Question: In short my scenario is like so:

1. The user triggers an action in the web browser, which causes an Ajax call to a web service in the web server (server A).
2. The web server issues a call to a WCF service, hosted in IIS (server B)
3. The WCF service issues a call to another WCF service, hosted in IIS (server C)
All web sites are exposed over http, not https.
Now, server C needs to know who the user is in the other end. I got it working so far so that the WCF service call to server B is performed under impersonation, so server B has a 'WindowsIdentity' object representing the user. However, when I try to invoke the service call from server B to server C under impersonation, I get the following back:
'''
System.ComponentModel.Win32Exception: No credentials are available in the security package
Server stack trace:
at System.IdentityModel.SspiWrapper.AcquireCredentialsHandle(String package, CredentialUse intent, AuthIdentityEx& authdata)
at System.ServiceModel.Security.SecurityUtils.GetCredentialsHandle(String package, NetworkCredential credential, Boolean isServer, String[] additionalPackages)
at System.ServiceModel.Security.SpnegoTokenProvider.OnOpening()
at System.ServiceModel.Security.WrapperSecurityCommunicationObject.OnOpening()
at System.ServiceModel.Channels.CommunicationObject.Open(TimeSpan timeout)
at System.ServiceModel.Security.CommunicationObjectSecurityTokenProvider.Open(TimeSpan timeout)
at System.ServiceModel.Security.SecurityUtils.OpenTokenProviderIfRequired(SecurityTokenProvider tokenProvider, TimeSpan timeout)
at System.ServiceModel.Security.SymmetricSecurityProtocol.OnOpen(TimeSpan timeout)
at System.ServiceModel.Security.WrapperSecurityCommunicationObject.OnOpen(TimeSpan timeout)
at System.ServiceModel.Channels.CommunicationObject.Open(TimeSpan timeout)
at System.ServiceModel.Channels.SecurityChannelFactory'1.ClientSecurityChannel'1.OnOpen(TimeSpan timeout)
at System.ServiceModel.Channels.CommunicationObject.Open(TimeSpan timeout)
at System.ServiceModel.Channels.ServiceChannel.OnOpen(TimeSpan timeout)
at System.ServiceModel.Channels.CommunicationObject.Open(TimeSpan timeout)
at System.ServiceModel.Channels.ServiceChannel.CallOpenOnce.System.ServiceModel.Channels.ServiceChannel.ICallOnce.Call(ServiceChannel channel, TimeSpan timeout)
at System.ServiceModel.Channels.ServiceChannel.CallOnceManager.CallOnce(TimeSpan timeout, CallOnceManager cascade)
at System.ServiceModel.Channels.ServiceChannel.EnsureOpened(TimeSpan timeout)
at System.ServiceModel.Channels.ServiceChannel.Call(String action, Boolean oneway, ProxyOperationRuntime operation, Object[] ins, Object[] outs, TimeSpan timeout)
at System.ServiceModel.Channels.ServiceChannel.Call(String action, Boolean oneway, ProxyOperationRuntime operation, Object[] ins, Object[] outs)
at System.ServiceModel.Channels.ServiceChannelProxy.InvokeService(IMethodCallMessage methodCall, ProxyOperationRuntime operation)
at System.ServiceModel.Channels.ServiceChannelProxy.Invoke(IMessage message)
'''
Tweaking service binding feels for me like walking on ice so thin that I am almost walking on water, so let's disregard from what I have failed with so far, and start with a clean sheet.
How should I configure the services to play nicely with each other (and me)?
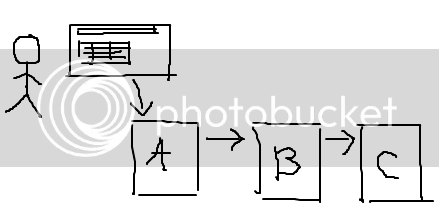
Answer: According to Microsoft, you need to use something called "Delegation", which if I understand correctly, is specifying that Server C trusts Server B to properly authenticate the user from Server A.
Without Delegation, your service on Server B can only access local resources as the impersonated user from Server A.
From the horse's mouth: <URL>